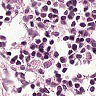
Metastatic tissue present: no